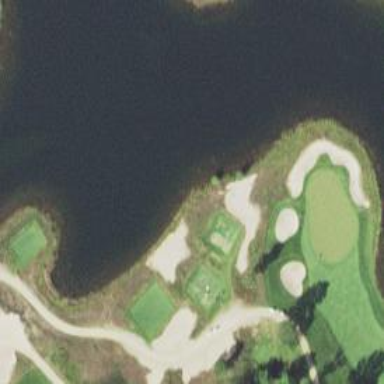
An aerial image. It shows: Area with grass used as rough in golf course.